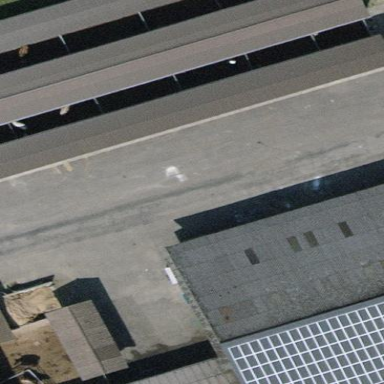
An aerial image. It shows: View of roof of building.